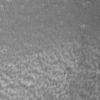
Label: not_dusty